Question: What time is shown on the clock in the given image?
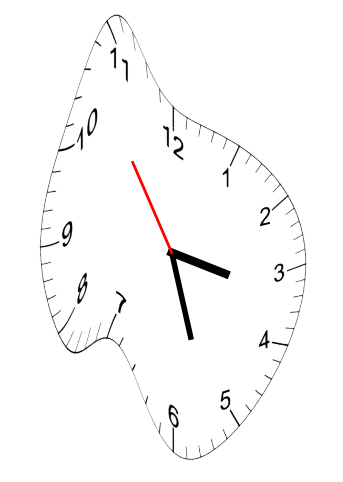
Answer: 03:26:54